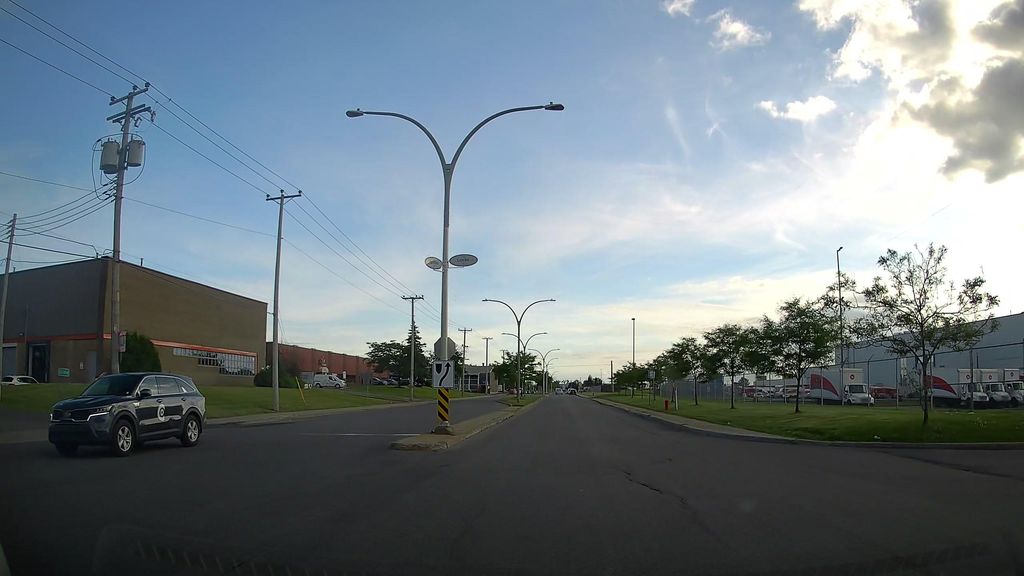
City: montreal